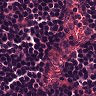
Metastatic tissue present: no